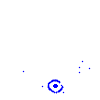
Particle: proton